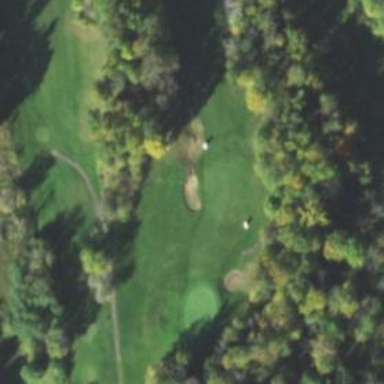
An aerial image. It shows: Golf hole.